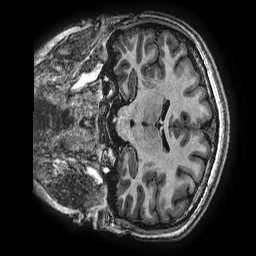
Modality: T1w
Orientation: coronal
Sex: female
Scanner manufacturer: ge
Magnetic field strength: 3 T
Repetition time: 0.00766 s
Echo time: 0.003476 s